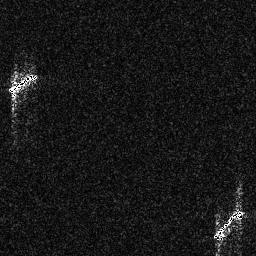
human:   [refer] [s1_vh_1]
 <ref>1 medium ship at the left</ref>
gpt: <box>[[2, 28, 14, 36, 0]]</box>